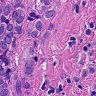
Metastatic tissue present: yes